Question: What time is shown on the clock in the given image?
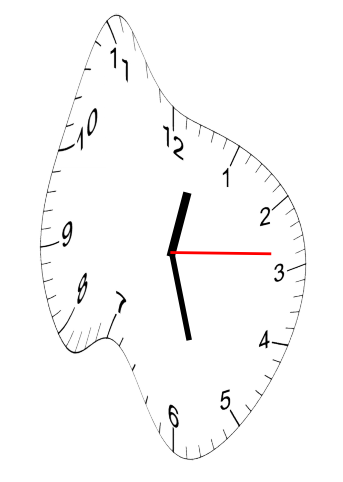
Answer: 12:27:14